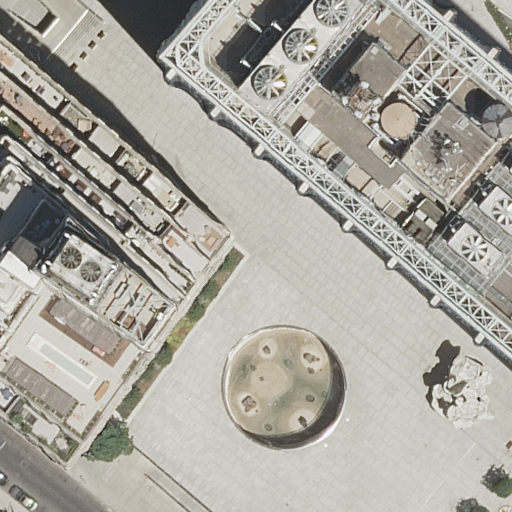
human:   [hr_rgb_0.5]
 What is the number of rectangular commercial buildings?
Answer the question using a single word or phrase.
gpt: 0

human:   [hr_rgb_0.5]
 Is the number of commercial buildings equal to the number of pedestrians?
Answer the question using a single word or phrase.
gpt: no

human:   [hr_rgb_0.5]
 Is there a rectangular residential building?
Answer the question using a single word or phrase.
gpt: yes

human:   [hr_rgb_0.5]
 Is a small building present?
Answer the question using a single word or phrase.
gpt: no

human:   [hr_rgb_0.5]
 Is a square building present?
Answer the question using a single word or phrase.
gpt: no

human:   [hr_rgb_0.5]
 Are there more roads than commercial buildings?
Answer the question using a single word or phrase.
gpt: yes

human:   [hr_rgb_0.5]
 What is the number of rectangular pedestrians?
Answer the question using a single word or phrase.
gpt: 1

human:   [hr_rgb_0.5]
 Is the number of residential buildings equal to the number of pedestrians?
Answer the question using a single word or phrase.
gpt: no

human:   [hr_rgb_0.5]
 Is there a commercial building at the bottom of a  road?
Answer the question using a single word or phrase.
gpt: no

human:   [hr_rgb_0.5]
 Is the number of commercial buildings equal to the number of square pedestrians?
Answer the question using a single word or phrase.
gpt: yes

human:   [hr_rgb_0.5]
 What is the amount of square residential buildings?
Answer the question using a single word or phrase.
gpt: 0

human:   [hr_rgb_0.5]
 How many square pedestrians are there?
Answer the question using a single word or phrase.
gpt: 0

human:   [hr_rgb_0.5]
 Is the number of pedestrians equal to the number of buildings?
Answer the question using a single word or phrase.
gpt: no

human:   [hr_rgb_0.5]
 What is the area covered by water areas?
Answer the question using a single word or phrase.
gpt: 0m2

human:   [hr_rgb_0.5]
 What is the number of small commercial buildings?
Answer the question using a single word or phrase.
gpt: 0

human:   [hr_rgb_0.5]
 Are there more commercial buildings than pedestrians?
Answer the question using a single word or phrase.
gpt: no

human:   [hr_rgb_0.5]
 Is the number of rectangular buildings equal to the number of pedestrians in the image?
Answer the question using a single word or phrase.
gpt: yes

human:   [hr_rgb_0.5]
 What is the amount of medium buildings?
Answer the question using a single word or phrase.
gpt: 1

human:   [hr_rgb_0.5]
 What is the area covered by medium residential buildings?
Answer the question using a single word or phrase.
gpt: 459m2

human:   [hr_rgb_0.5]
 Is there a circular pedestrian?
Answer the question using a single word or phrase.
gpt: no

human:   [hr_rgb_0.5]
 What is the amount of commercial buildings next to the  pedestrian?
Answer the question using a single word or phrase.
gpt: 0

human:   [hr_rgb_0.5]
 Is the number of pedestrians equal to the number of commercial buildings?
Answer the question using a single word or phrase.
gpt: no

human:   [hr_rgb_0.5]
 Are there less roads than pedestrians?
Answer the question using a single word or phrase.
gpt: no

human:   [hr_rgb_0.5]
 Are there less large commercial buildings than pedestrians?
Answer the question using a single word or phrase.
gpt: yes

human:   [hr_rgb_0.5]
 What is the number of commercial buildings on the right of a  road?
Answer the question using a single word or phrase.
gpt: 0

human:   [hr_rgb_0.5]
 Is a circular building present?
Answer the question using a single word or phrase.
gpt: no

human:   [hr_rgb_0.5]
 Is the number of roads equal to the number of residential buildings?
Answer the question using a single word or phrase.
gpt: no

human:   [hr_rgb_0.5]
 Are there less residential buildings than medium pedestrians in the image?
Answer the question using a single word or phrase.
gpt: no

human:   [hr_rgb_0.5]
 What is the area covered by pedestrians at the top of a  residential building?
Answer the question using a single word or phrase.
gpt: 5m2

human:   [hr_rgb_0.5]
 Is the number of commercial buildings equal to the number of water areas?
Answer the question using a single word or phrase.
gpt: yes

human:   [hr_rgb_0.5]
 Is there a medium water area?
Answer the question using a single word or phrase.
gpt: no

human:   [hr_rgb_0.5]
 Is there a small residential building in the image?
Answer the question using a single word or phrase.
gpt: no

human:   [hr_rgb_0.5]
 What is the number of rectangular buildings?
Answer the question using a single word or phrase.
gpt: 1

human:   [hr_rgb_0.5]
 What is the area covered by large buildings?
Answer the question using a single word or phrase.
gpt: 1372m2

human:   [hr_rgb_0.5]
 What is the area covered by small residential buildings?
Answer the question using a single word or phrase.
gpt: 0m2

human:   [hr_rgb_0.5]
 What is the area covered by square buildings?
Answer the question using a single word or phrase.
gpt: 0m2